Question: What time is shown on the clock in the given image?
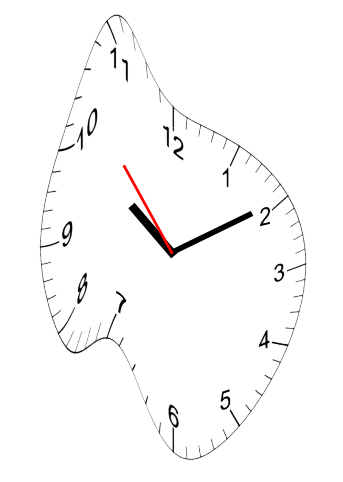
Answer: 10:09:53